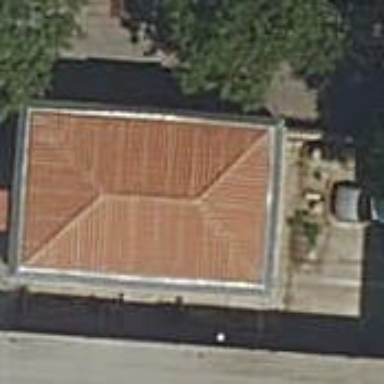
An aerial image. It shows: University building with hipped roof shape.